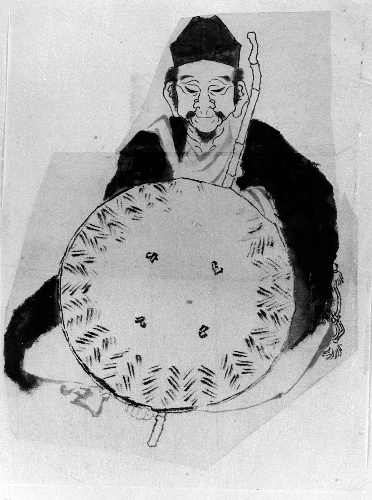
Artist: Katsushika Hokusai
Artist bio: Japanese, Tokyo (Edo) 1760–1849 Tokyo (Edo)
Date: 18th–19th century
Object type: Drawing
Classification: Paintings
Medium: Ink on paper
Culture: Japan
Period: Edo period (1615–1868)
Dimensions: 9 7/8 x 7 7/16 in. (25.1 x 18.9 cm)
Department: Asian Art
Credit line: Gift of Annette Young, in memory of her brother, Innis Young, 1956
Accession year: 1956
Repository: Metropolitan Museum of Art, New York, NY
Tags: Men|Portraits|Poets